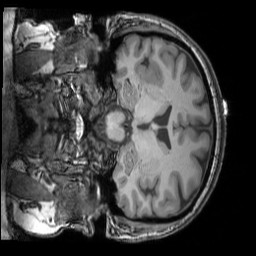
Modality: T1w
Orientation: coronal
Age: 40
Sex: female
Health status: ill
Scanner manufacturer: siemens
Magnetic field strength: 3 T
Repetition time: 1.7 s
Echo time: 0.00418 s